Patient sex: F
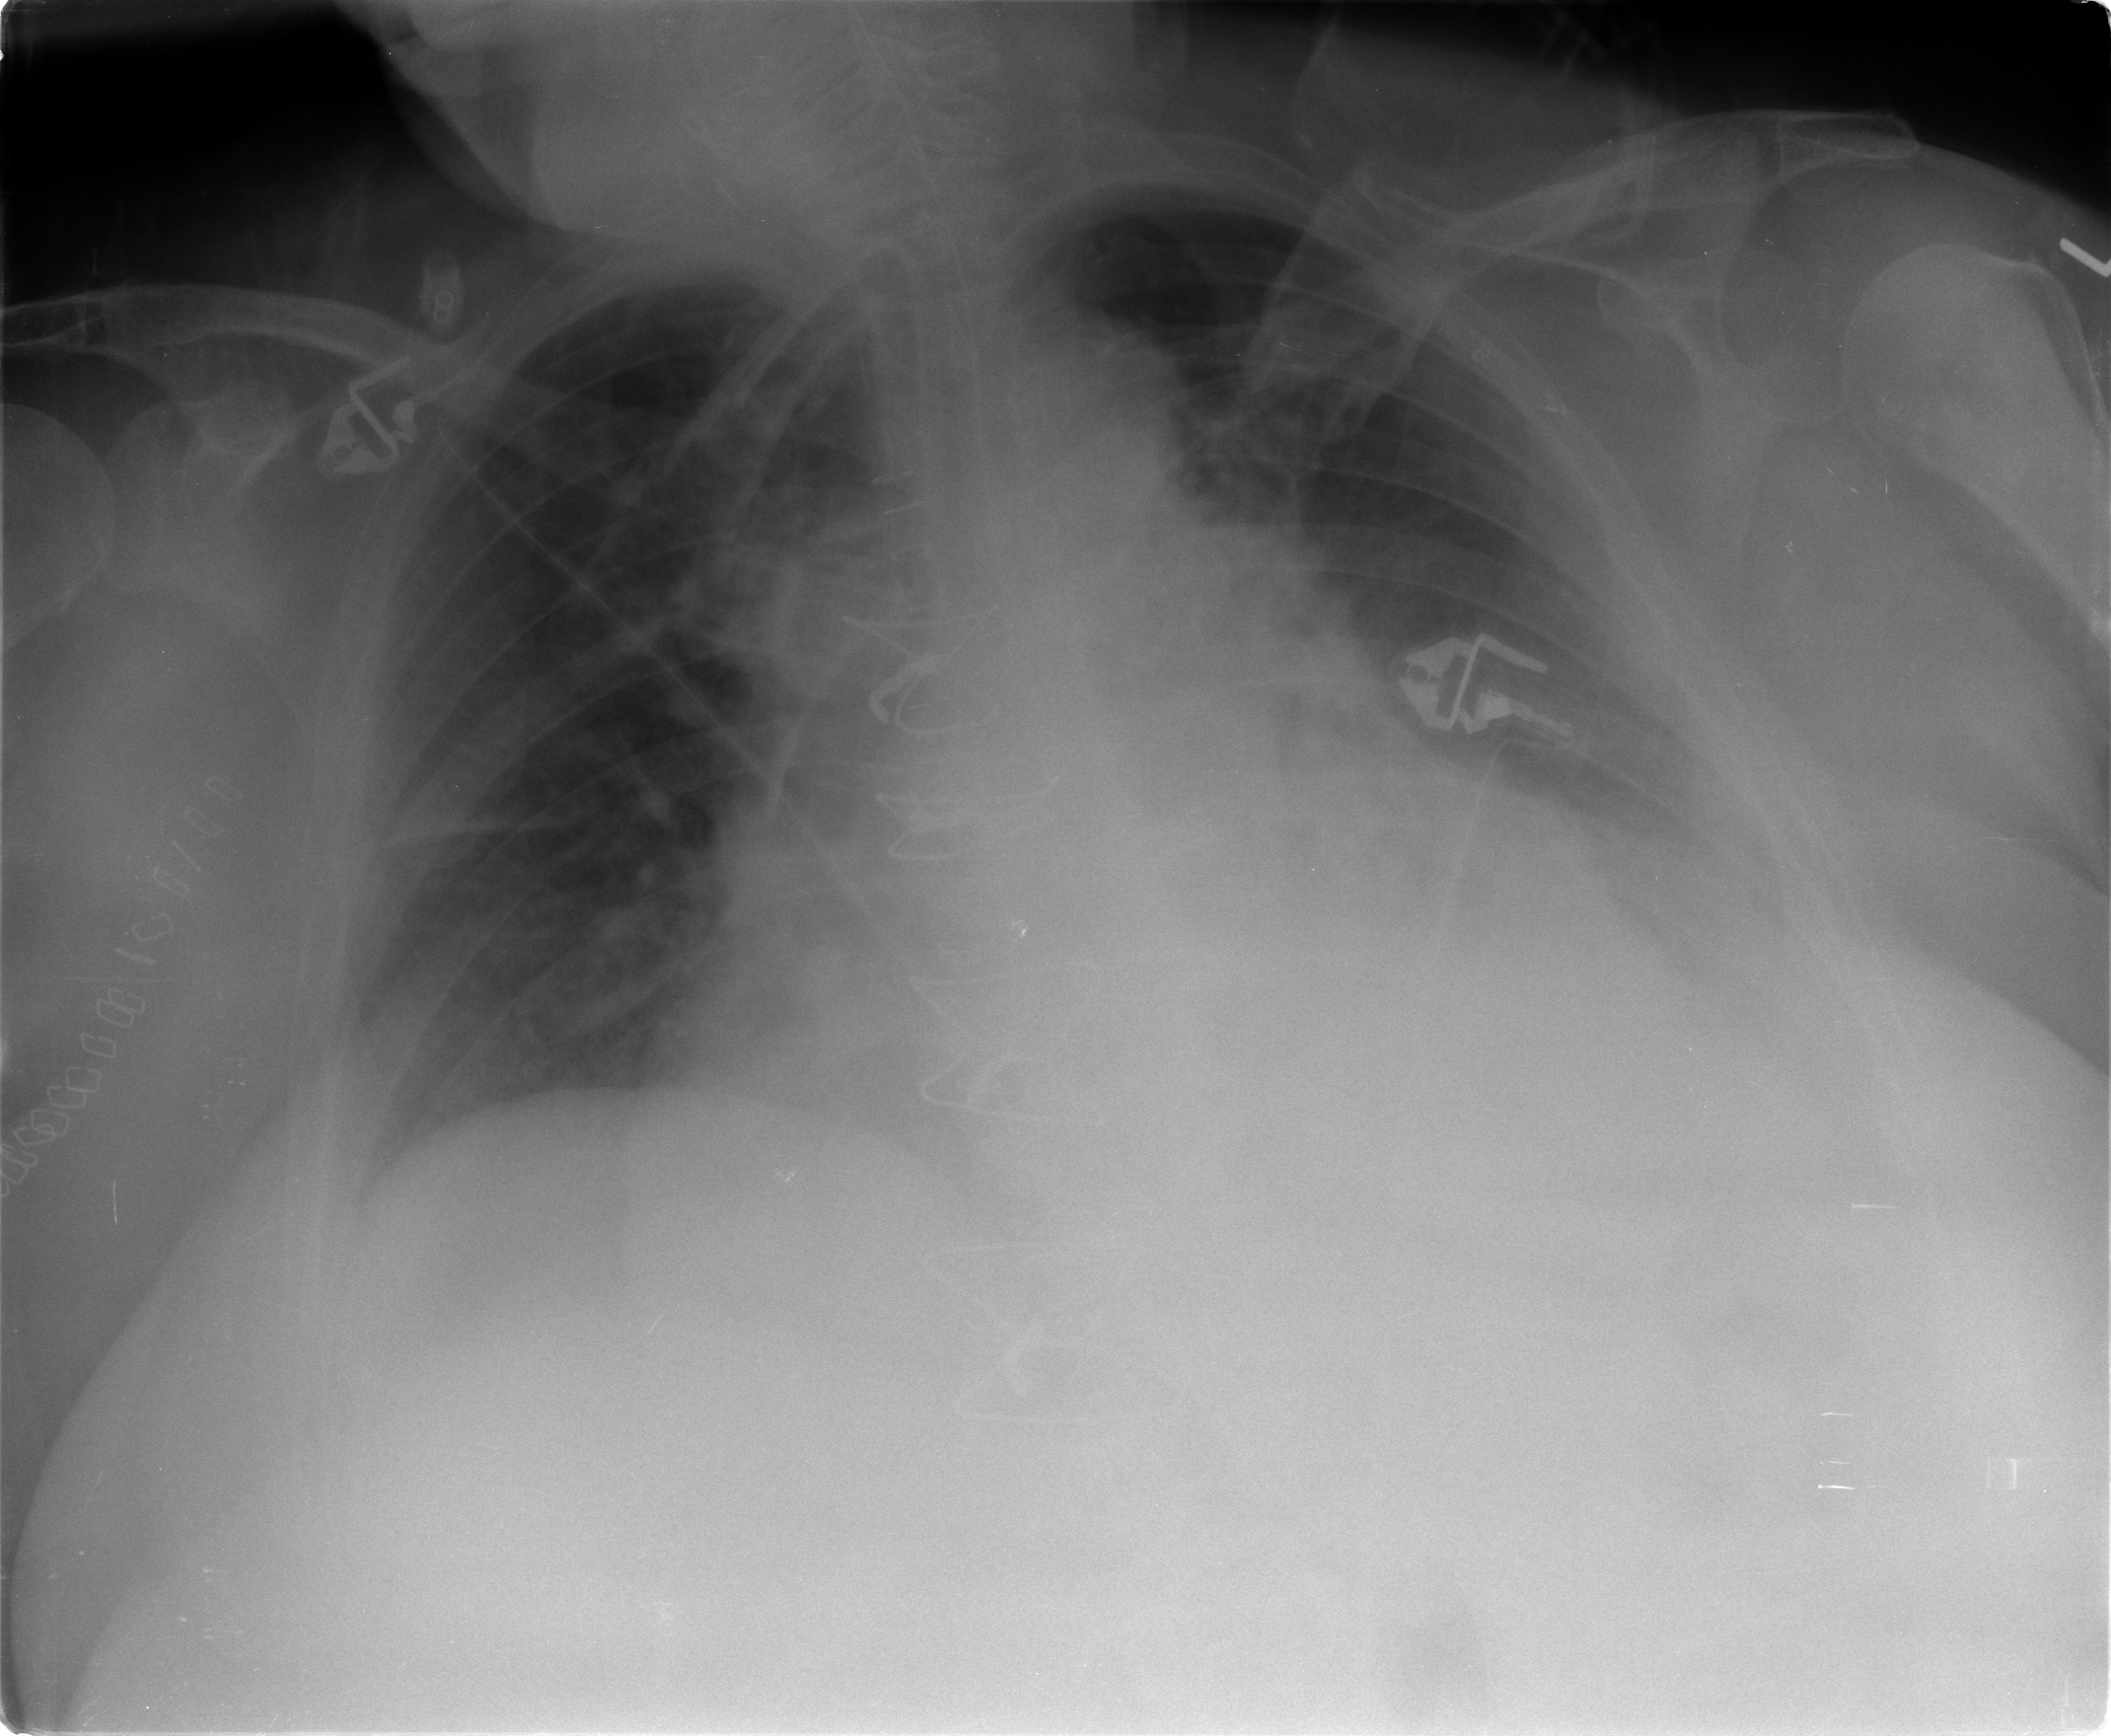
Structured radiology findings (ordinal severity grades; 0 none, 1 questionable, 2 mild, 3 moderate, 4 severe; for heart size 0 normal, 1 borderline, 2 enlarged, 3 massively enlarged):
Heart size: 3
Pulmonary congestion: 0
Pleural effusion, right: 1
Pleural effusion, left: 2
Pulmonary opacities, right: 0
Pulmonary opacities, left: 0
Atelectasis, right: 2
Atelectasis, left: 2